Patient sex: M
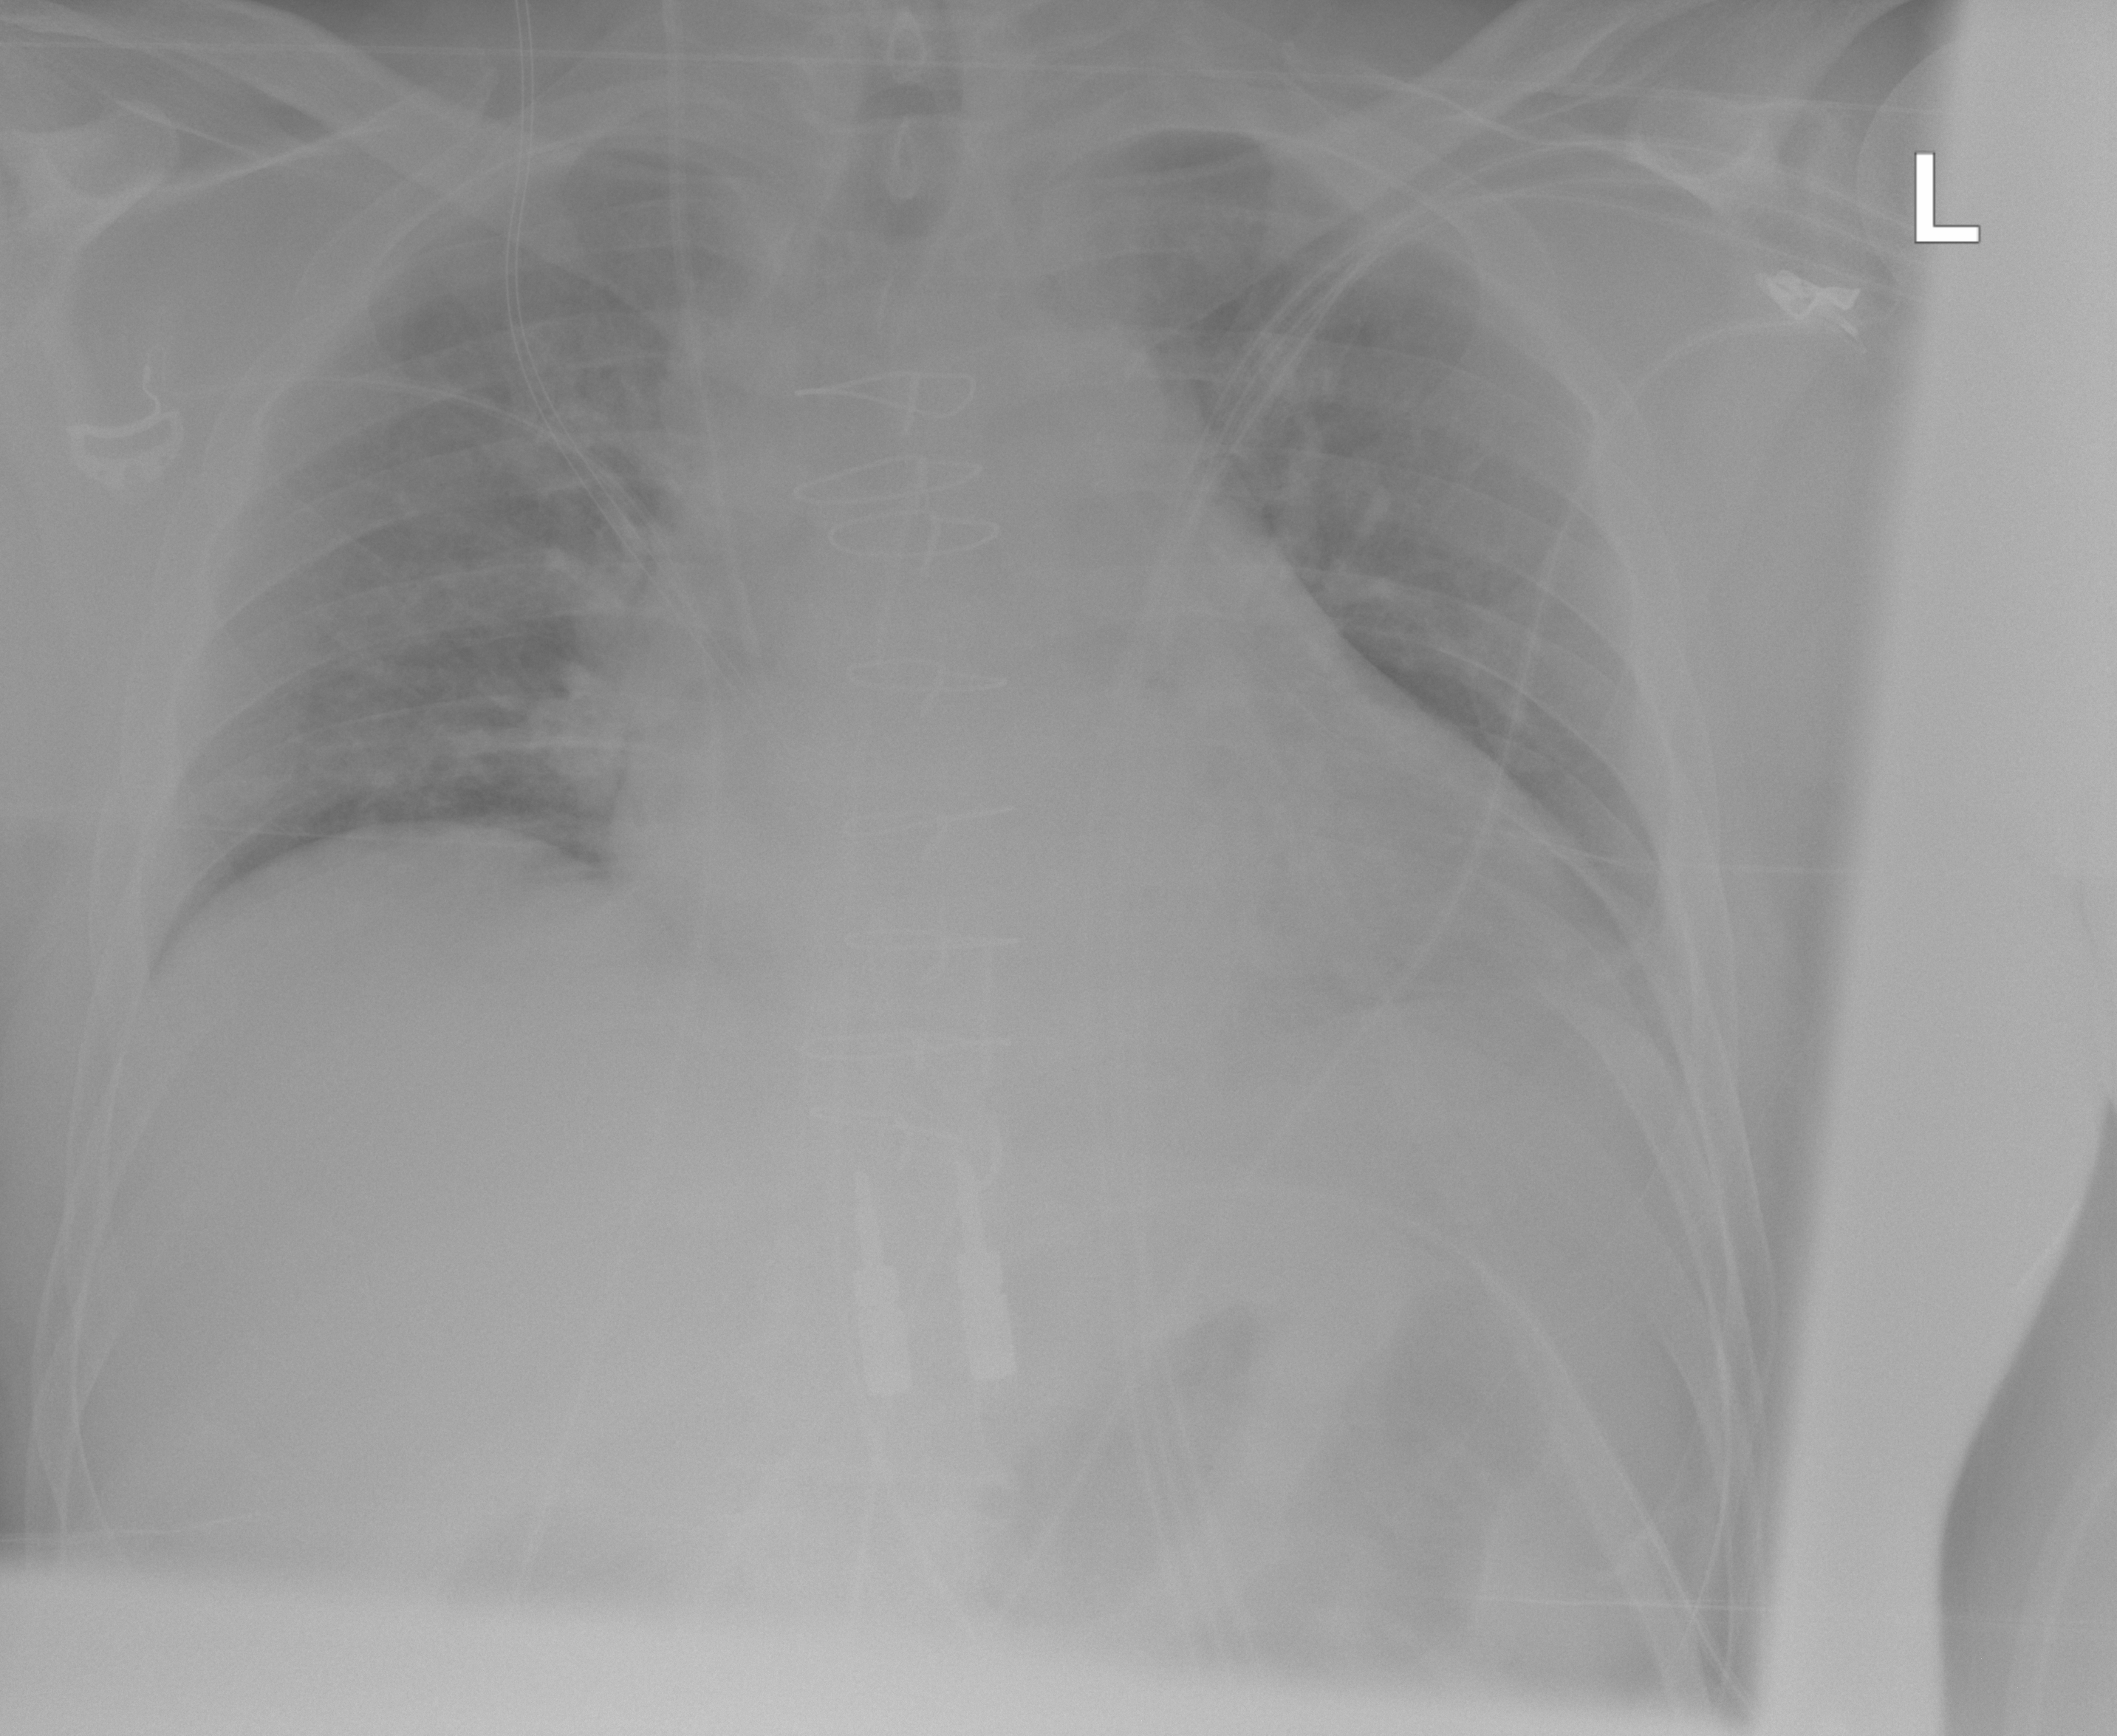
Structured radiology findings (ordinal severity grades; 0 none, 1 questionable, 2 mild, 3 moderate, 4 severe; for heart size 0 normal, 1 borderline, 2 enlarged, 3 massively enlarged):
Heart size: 2
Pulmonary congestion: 0
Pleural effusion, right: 0
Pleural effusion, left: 0
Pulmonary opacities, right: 0
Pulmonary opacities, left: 0
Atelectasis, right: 0
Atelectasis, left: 2